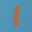
Label: 1